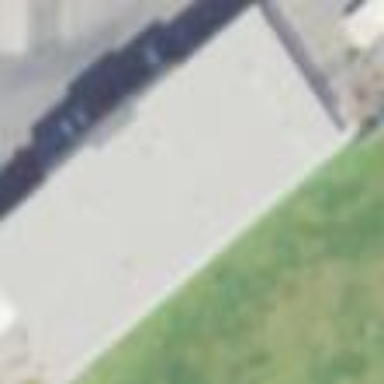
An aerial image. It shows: Hardware shop located in building.